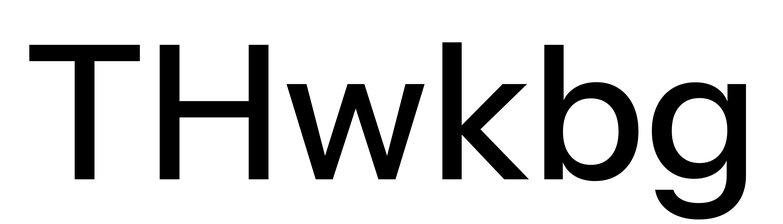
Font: InstrumentSans_Medium